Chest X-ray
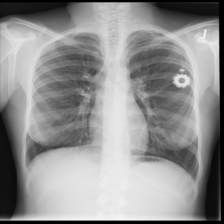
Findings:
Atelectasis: negative
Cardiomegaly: negative
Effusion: negative
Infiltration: negative
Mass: negative
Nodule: negative
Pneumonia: negative
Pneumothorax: negative
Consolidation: negative
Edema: negative
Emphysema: negative
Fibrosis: negative
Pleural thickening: negative
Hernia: negative